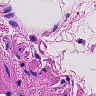
Metastatic tissue present: no